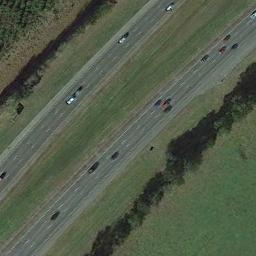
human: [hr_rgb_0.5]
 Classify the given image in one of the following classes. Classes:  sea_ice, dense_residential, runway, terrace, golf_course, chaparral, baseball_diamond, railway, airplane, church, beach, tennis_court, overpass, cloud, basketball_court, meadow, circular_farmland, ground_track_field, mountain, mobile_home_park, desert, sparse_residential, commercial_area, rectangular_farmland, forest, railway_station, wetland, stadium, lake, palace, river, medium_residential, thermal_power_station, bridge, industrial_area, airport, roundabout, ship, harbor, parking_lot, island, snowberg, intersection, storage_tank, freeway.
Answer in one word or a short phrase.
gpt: freeway